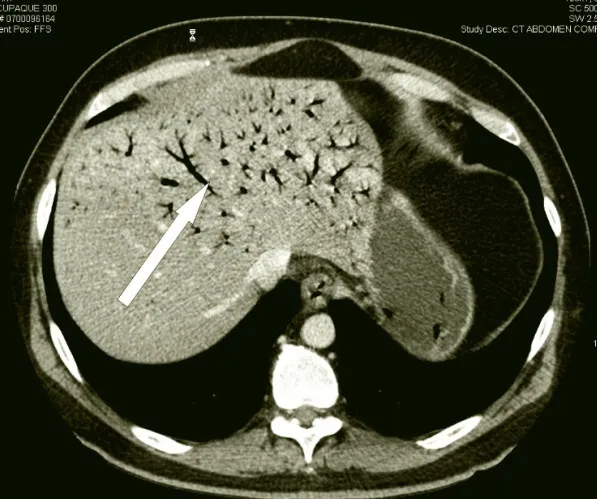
Hepatic portal venous gas in several intrahepatic portal branches.
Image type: radiology (ct)